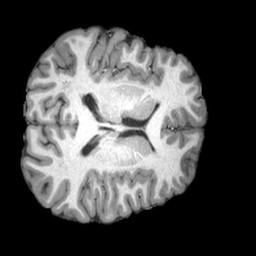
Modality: T1w
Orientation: axial
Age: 20
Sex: female